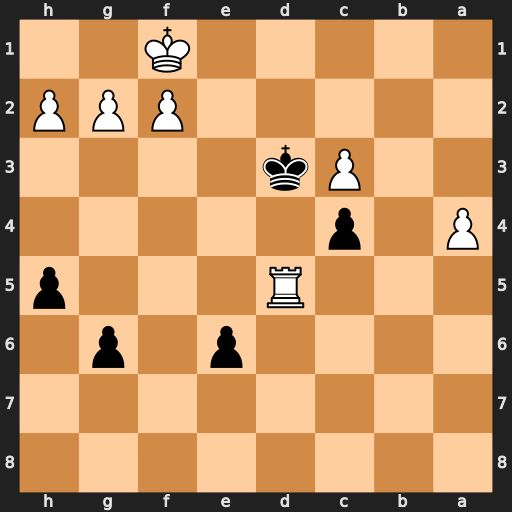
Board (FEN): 8/8/4p1p1/3R3p/P1p5/2Pk4/5PPP/5K2
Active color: b
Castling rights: -
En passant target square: -
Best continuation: exd5 a5 d4 Ke1 Kxc3 a6 Kc2 a7 d3